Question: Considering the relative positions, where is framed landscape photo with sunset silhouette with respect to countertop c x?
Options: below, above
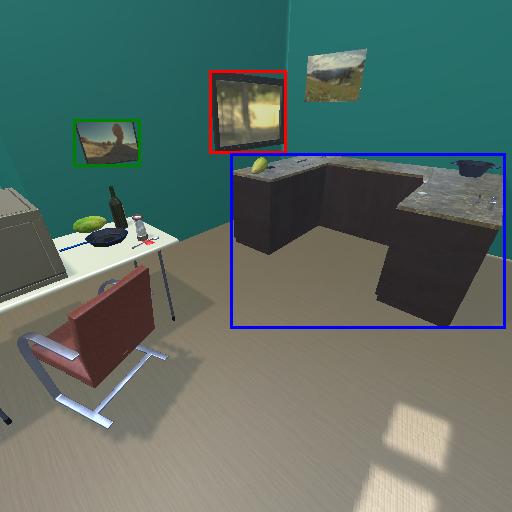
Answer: below